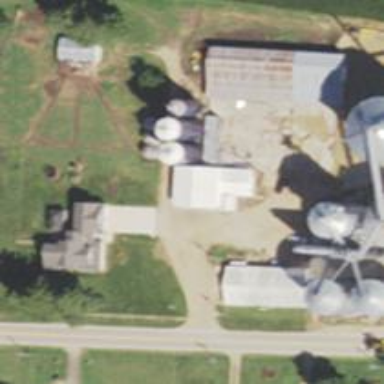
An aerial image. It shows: Silo.